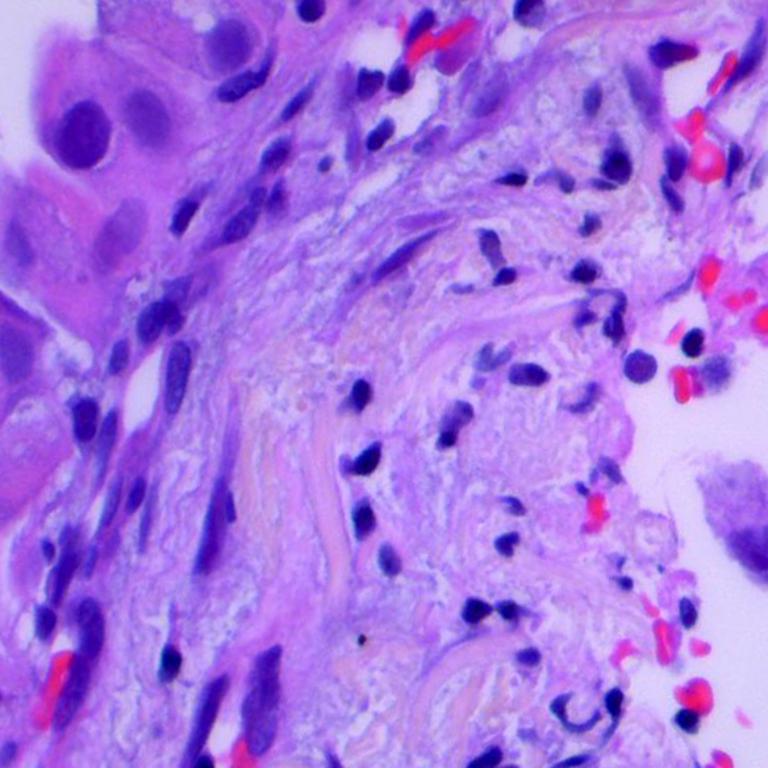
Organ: lung
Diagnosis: adenocarcinomas